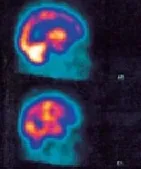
SPECT with Frontal lobes hypoperfusion.
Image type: radiology (spect)